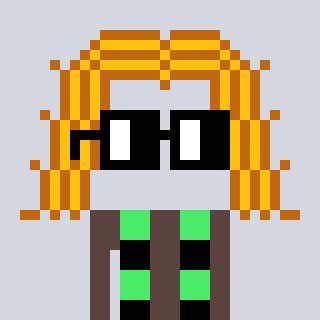
a pixel art character with square black glasses, a hair-shaped head and a darkbrown-colored body on a cool background